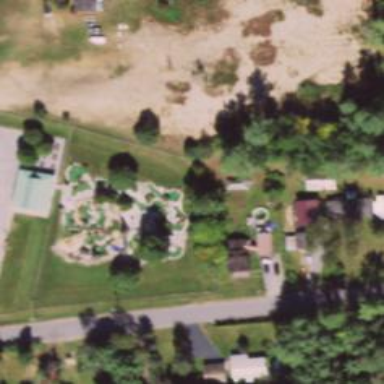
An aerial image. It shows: Miniature golf course.